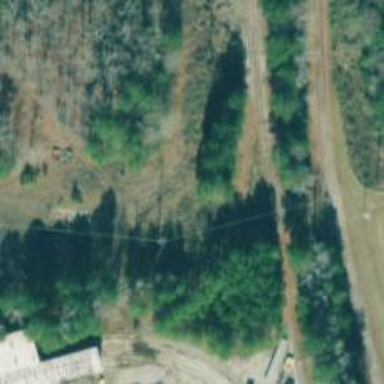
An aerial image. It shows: Railway spur service.